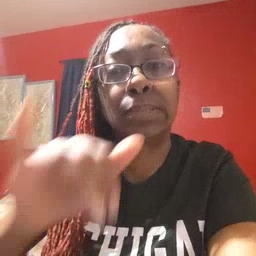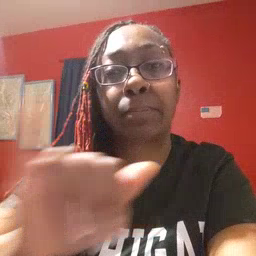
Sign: same